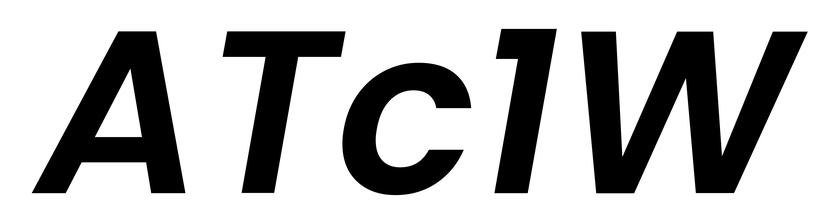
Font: Poppins-SemiBoldItalic